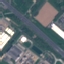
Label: Highway